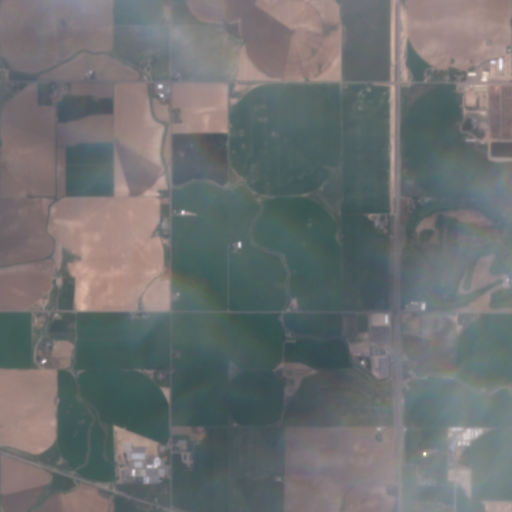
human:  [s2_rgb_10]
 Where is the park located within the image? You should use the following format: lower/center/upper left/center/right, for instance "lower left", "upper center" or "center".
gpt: The park is located in the lower right of the image.
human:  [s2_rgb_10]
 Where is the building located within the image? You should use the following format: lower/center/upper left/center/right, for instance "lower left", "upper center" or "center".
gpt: The building is located in the right of the image.
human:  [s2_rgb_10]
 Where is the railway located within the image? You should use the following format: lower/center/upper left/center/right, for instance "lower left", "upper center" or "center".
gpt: The railway is located in the lower of the image.
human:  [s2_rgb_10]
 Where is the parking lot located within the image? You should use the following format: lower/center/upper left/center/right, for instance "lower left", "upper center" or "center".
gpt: There is no parking lot in the image.